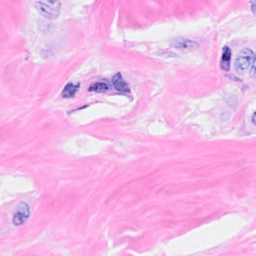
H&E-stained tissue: Breast